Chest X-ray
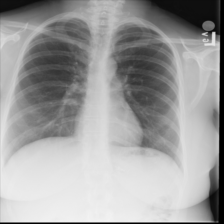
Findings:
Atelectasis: negative
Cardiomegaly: negative
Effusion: negative
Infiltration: negative
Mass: negative
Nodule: negative
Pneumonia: negative
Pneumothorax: negative
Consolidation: negative
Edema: negative
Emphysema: negative
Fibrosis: negative
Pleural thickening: negative
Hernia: negative